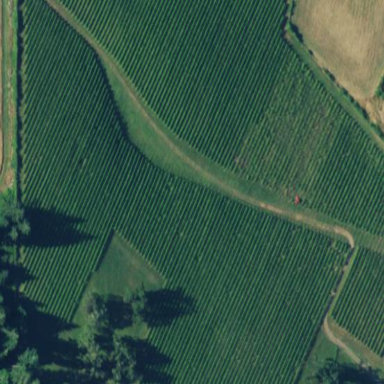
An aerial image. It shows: Vineyard.